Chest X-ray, PA view. Patient: 37 years old, sex M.
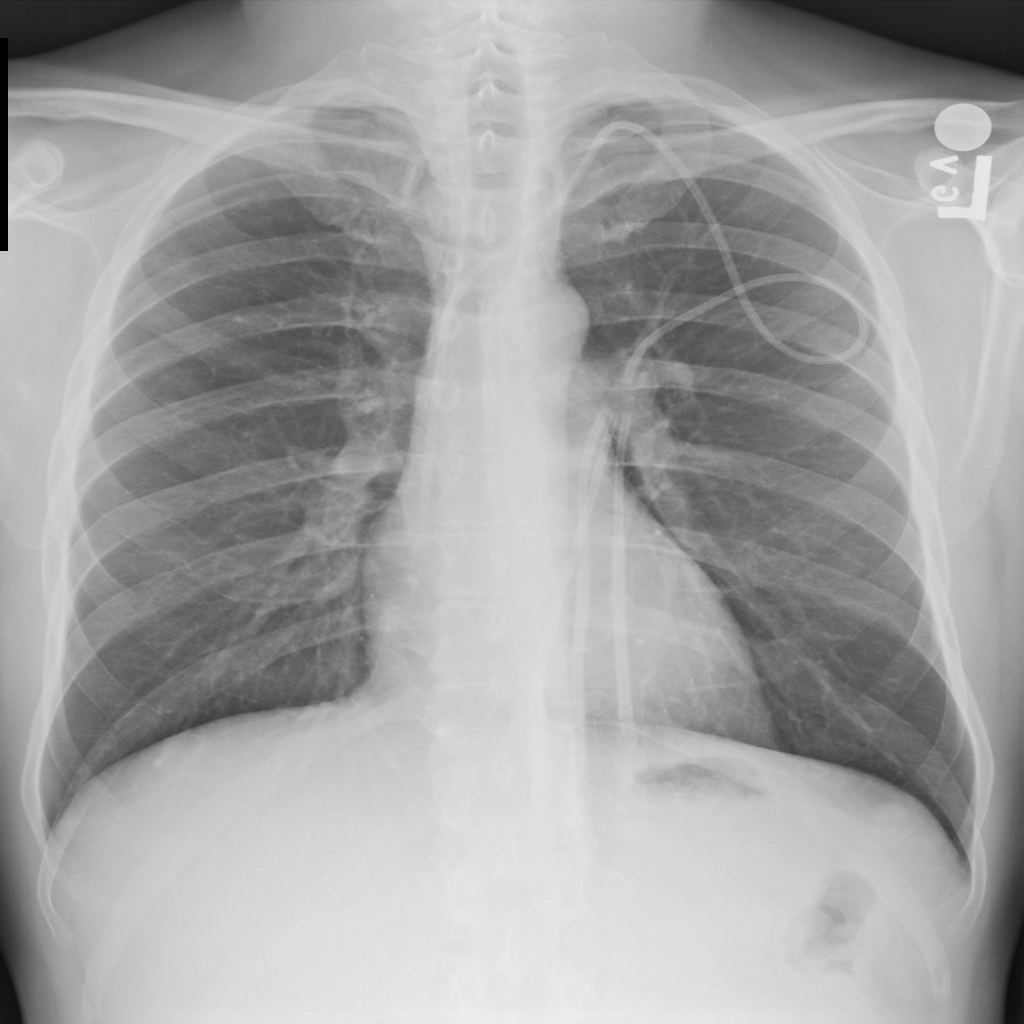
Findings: No Finding